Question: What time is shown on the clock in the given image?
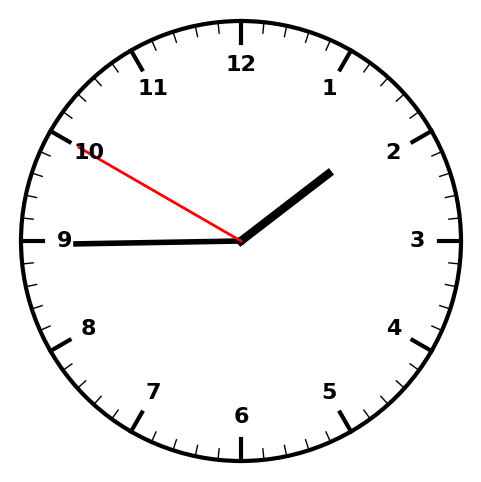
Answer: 01:44:50